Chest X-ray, PA view. Patient: 44 years old, sex M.
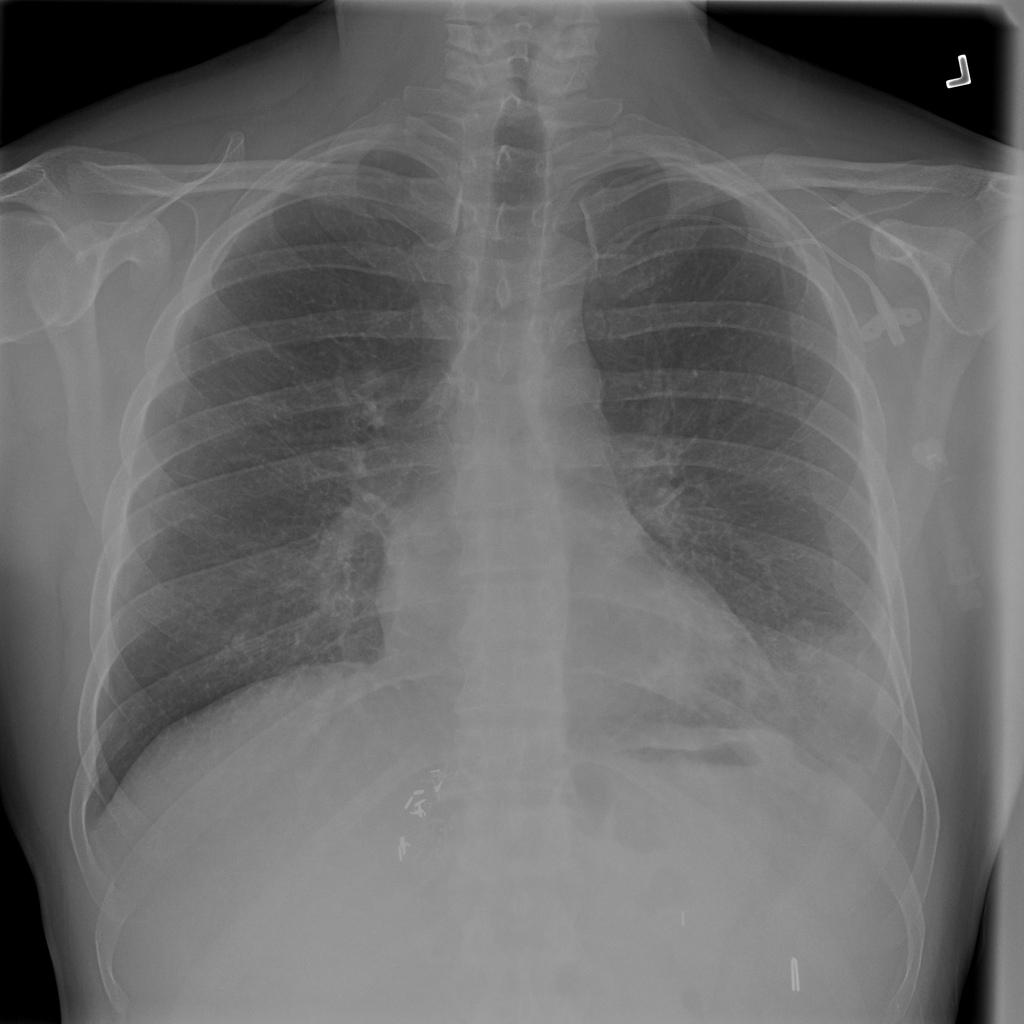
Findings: Consolidation, Effusion, Mass